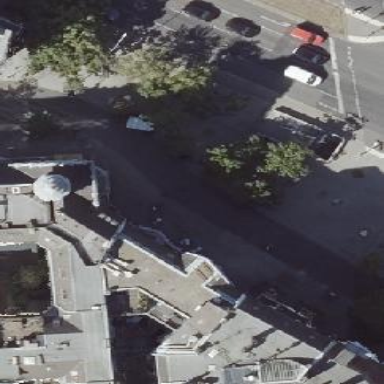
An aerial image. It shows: Asphalt square with footway area.